Field crop: maize
Growth stage: 1
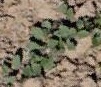
Species: convolvulus